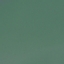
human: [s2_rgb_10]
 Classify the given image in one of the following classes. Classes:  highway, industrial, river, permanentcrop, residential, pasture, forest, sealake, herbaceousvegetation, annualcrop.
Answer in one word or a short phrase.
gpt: SeaLake